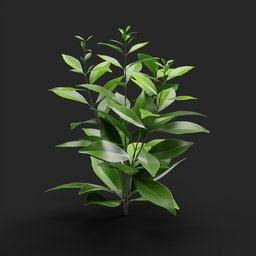
Label: nature